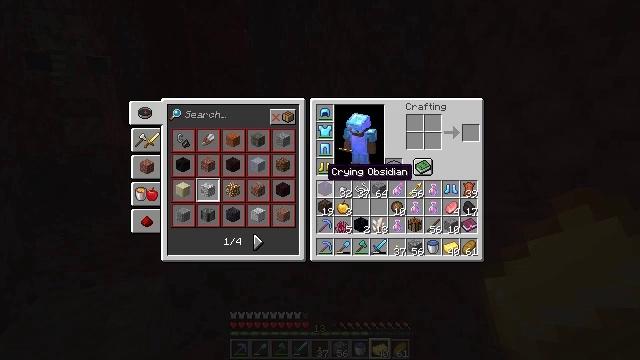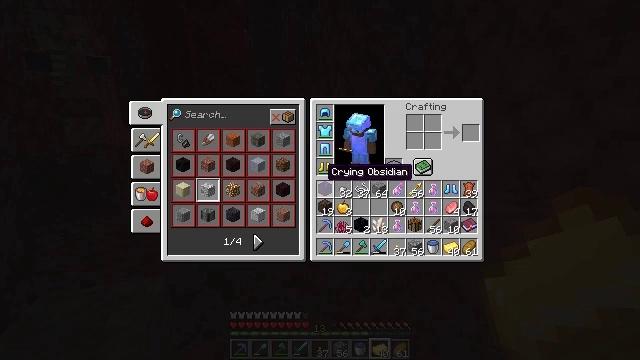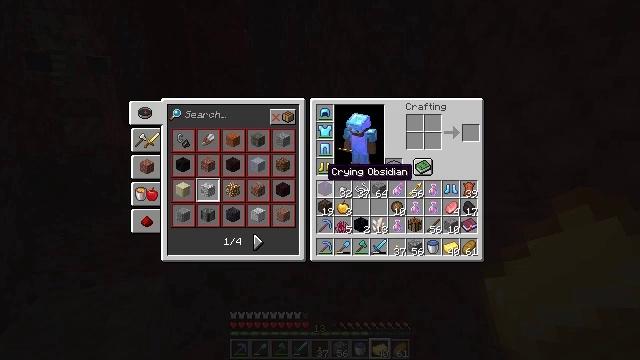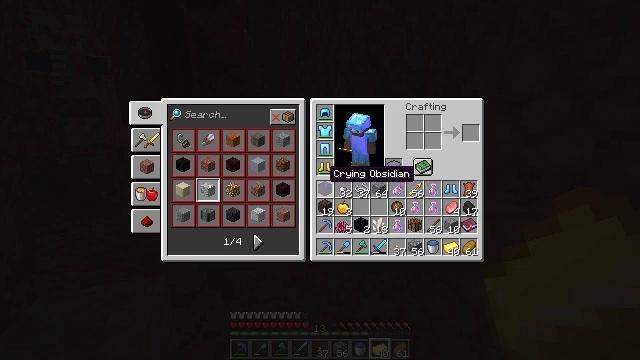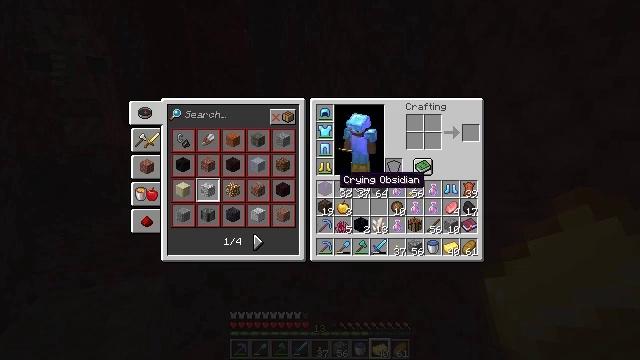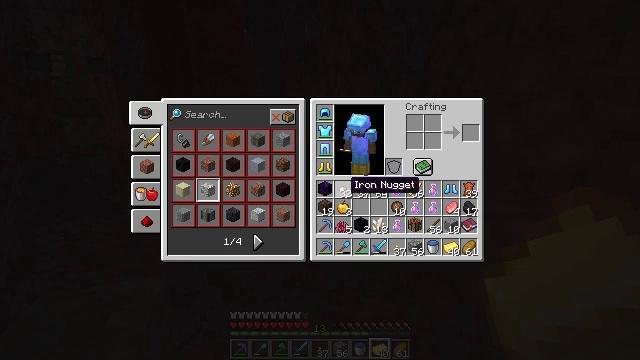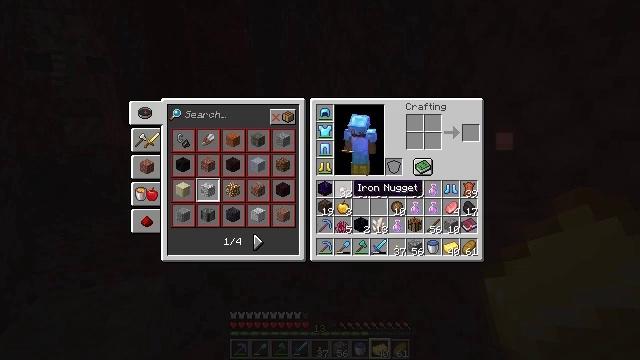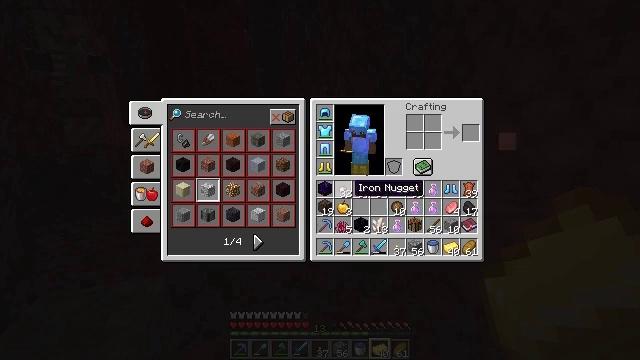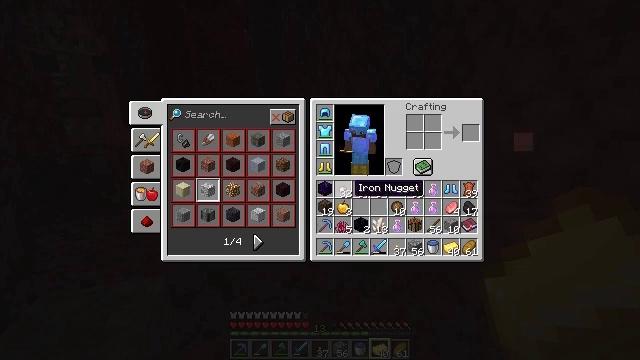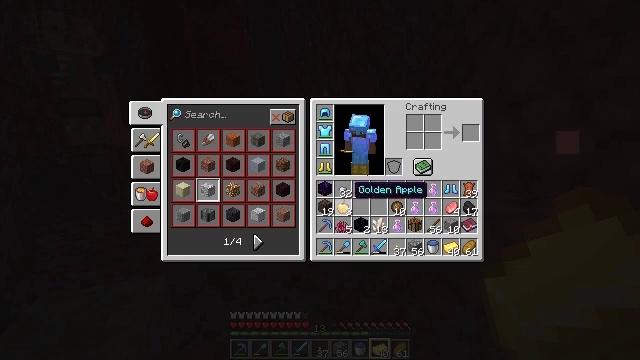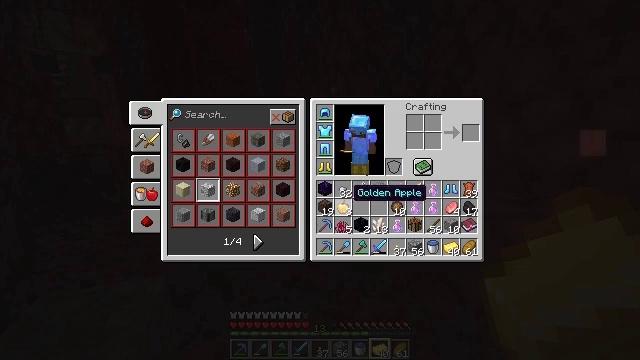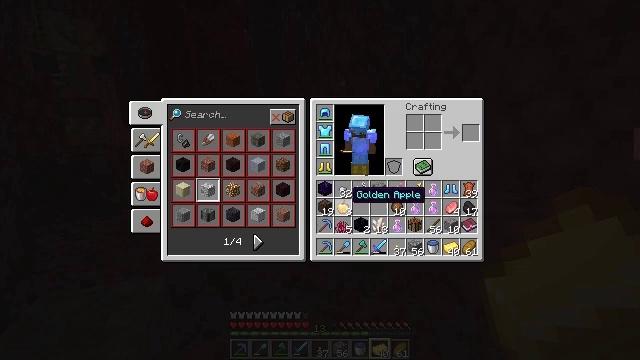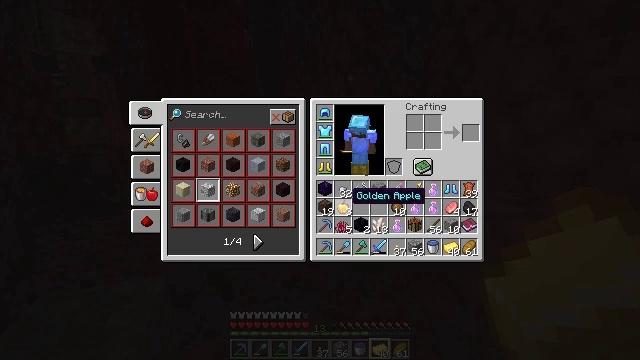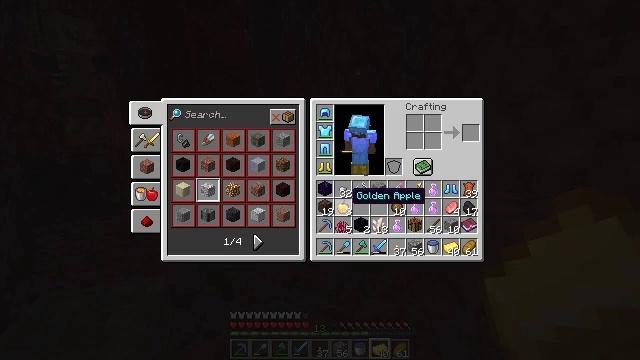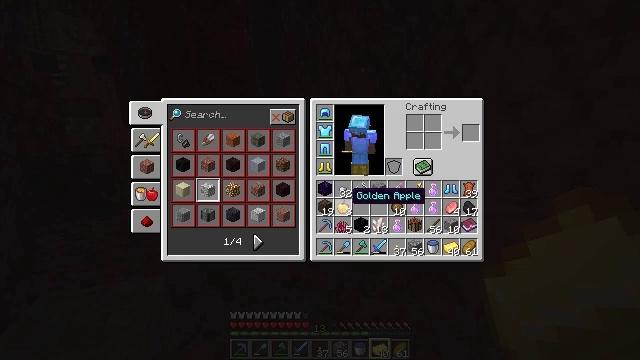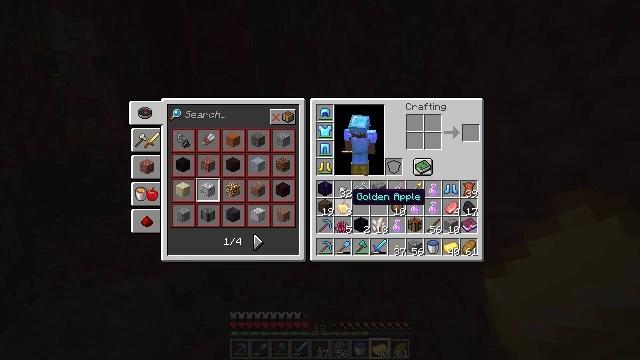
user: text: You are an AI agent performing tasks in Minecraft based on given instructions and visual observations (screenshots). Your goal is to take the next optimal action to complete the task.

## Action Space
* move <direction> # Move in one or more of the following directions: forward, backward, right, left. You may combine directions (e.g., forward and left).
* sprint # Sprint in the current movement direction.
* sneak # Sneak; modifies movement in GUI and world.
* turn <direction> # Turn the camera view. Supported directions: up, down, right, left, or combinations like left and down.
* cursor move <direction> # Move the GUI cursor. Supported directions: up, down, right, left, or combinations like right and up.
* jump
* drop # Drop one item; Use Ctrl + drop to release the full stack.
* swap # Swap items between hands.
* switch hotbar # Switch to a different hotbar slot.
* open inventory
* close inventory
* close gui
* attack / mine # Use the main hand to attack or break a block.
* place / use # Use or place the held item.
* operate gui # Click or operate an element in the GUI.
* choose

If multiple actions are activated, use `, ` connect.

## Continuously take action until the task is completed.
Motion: motion action
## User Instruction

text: Remove a soul sand from the inventory.
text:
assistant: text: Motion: open inventory
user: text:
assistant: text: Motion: no_op
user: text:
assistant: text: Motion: no_op
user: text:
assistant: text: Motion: cursor move right
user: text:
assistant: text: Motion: cursor move right
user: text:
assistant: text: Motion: no_op
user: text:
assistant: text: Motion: no_op
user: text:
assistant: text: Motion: no_op
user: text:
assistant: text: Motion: no_op
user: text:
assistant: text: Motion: no_op
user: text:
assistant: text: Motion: no_op
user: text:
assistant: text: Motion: no_op
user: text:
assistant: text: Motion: no_op
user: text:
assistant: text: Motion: no_op
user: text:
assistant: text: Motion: no_op
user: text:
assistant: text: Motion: no_op
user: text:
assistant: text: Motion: no_op
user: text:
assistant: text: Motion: no_op
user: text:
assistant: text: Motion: no_op
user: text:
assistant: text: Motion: no_op
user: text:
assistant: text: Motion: no_op
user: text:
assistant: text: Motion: no_op
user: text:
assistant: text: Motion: no_op
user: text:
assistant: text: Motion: no_op
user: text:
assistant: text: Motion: no_op
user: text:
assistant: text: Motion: no_op
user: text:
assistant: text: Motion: no_op
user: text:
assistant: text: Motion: no_op
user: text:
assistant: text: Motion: no_op
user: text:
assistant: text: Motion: no_op